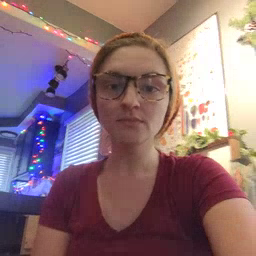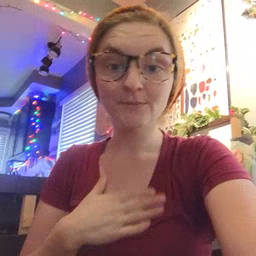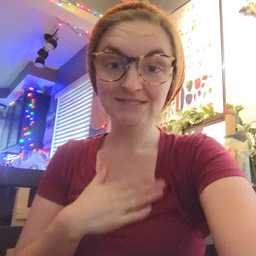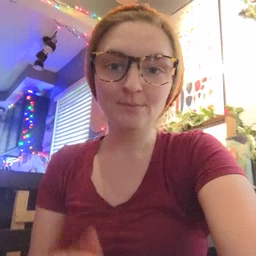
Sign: please